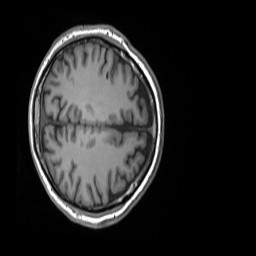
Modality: T1w
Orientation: axial
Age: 67
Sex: male
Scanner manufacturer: siemens
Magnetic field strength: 3 T
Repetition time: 1.55 s
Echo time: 0.00234 s